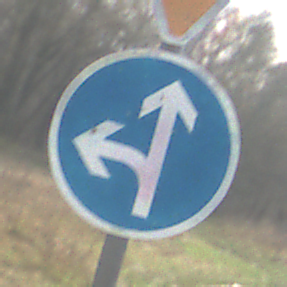
Verkehrszeichen: VorgeschriebeneFahrtrichtungGeradeausOderLinks
Zusatzzeichen oben: VorfahrtGewaehren
Umgebung: Outdoor, Nature
Tageszeit: MorningAfternoon
Wetter: PartlyCloudy
Licht: Natural
Jahreszeit: NotSpecified
Kontrast: HighContrast